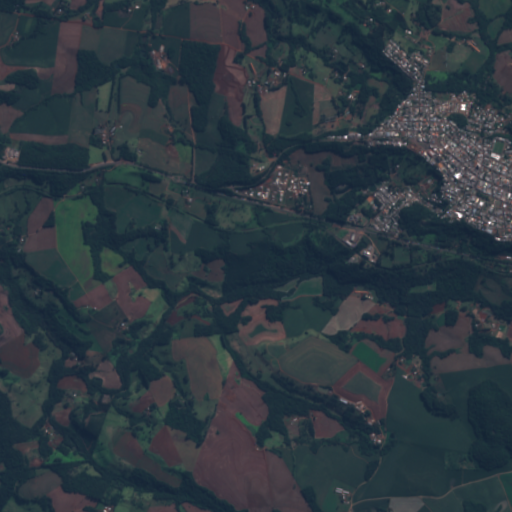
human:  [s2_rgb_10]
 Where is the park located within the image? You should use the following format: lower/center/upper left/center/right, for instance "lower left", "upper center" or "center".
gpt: The park is located in the center right of the image.
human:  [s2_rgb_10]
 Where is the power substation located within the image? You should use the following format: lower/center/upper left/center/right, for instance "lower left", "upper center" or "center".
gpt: The power substation is located in the center right of the image.
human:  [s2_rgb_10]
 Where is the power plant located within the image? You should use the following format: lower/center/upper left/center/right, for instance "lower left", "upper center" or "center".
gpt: There is no power plant in the image.